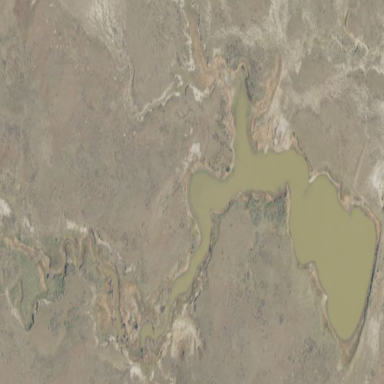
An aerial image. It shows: Reservoir.